Question: In my page i have a panel and 2 images, i set these classes responsive but it doesn't work.
This is my code:
<URL>
How can I fix it?

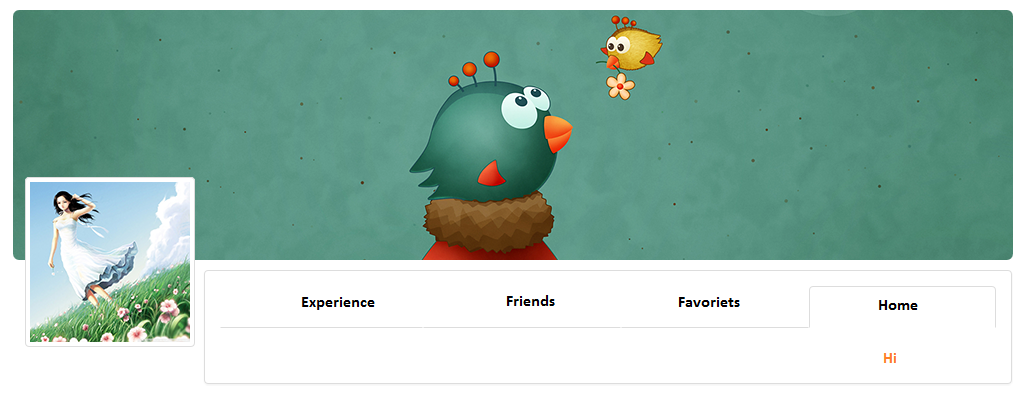
Answer: Problem is that you have set 'profile-image' class with 'width:1000px'
If you set the css with a hardcode value, no way it can behave as a responsive layout as you have not provided it under any 'media-query'
I removed 'width:1000px' and it <URL>
'''
.profile-image{
margin: 50px auto !important;
text-align: center !important;
position: relative;
/* notice that "width" has been removed*/
}
'''
If you insist on using 'width:1000px', wrap it under media-query:
'''
@media only screen
and (min-width : 1224px) {
.profile-image{
margin: 50px auto !important;
text-align: center !important;
width: 1000px;
position: relative;
}
}
'''
<URL>
Panel is not working because of your rule in custom css
'''
.person-info{
float: right;
margin: -40px 71px -40px auto; /* this wrapper here is
pushing it 40px left of
screen and hence responsiveness is lost totally */
width: 808px; /* avoid fixed width without media-query*/
}
'''
Remove them and then<URL>